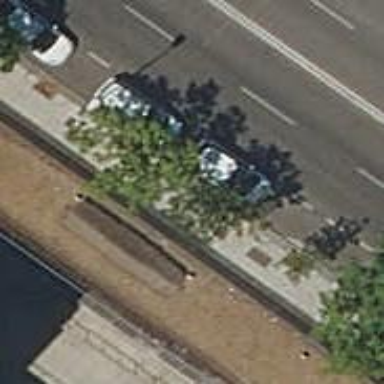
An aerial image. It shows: Taxi stand.